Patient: sex F, age 67
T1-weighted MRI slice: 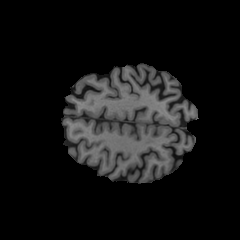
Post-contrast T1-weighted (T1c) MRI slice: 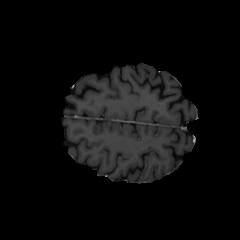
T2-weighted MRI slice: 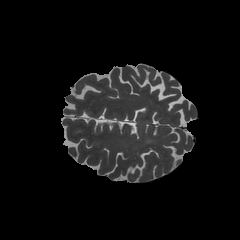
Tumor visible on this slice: yes
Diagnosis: Glioblastoma, IDH-wildtype
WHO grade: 4